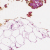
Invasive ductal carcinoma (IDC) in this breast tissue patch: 0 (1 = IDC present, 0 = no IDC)